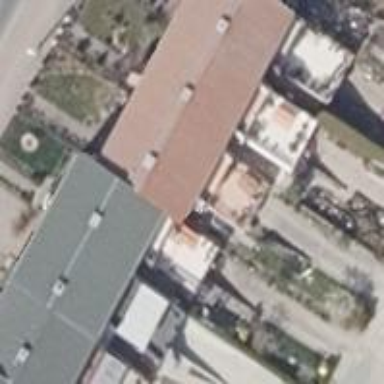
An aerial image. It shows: Terrace building.